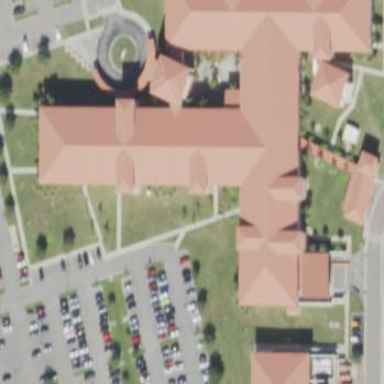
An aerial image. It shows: Hospital building with healthcare amenities.